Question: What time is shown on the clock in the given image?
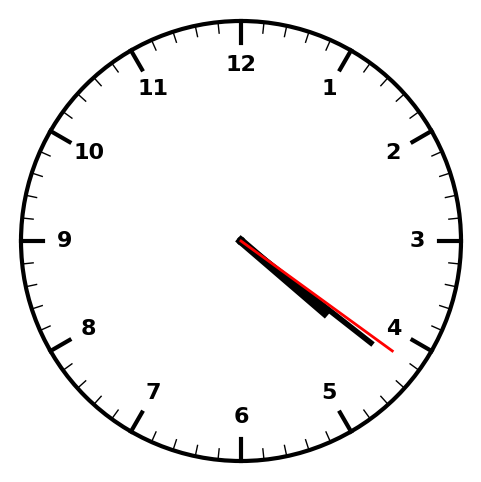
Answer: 04:21:21